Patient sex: M
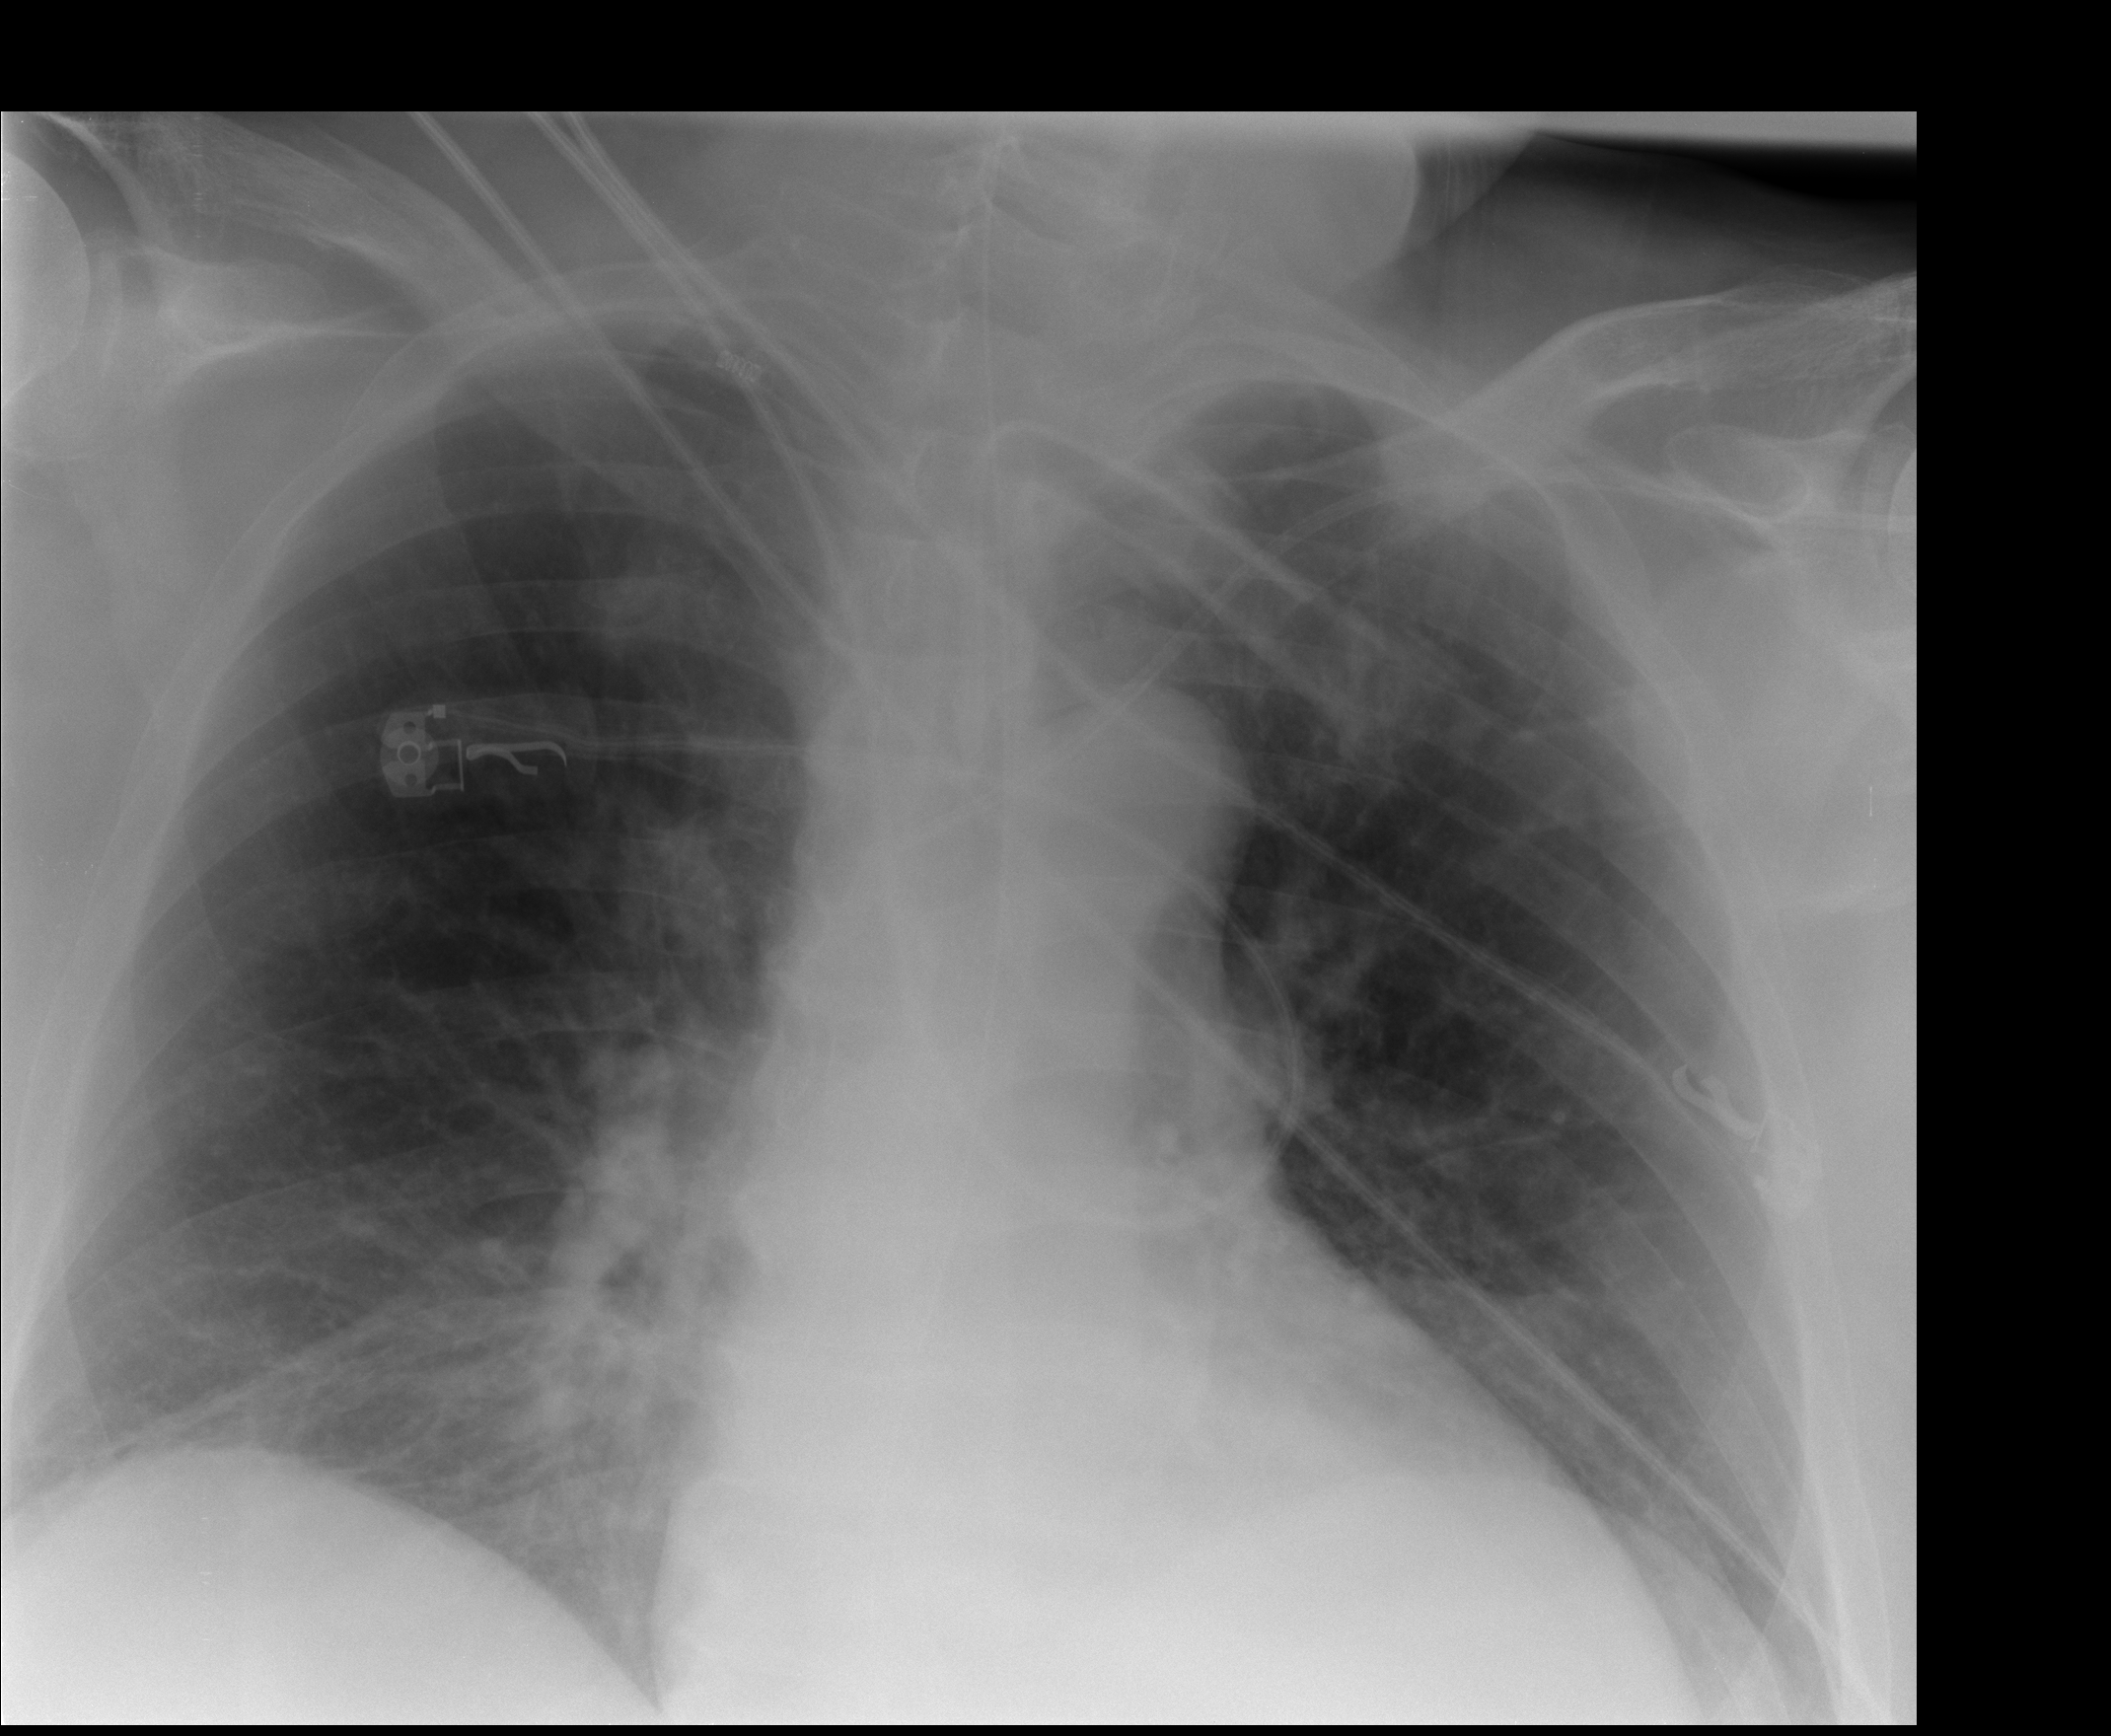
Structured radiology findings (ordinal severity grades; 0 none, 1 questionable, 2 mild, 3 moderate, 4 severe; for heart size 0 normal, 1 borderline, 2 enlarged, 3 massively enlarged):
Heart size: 1
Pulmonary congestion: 0
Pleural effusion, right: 0
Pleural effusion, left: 0
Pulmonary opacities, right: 0
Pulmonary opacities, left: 0
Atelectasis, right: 2
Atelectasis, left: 2